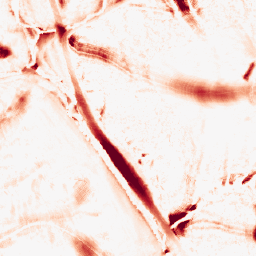
Category: morphological
Decomposition family: tophat
Decomposition parameters: size: 20
mode: white
Upsampling method: area
Upsampling parameters: scale: 2
Upsampling scale: 2